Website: home-depot
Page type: delivery-shipping
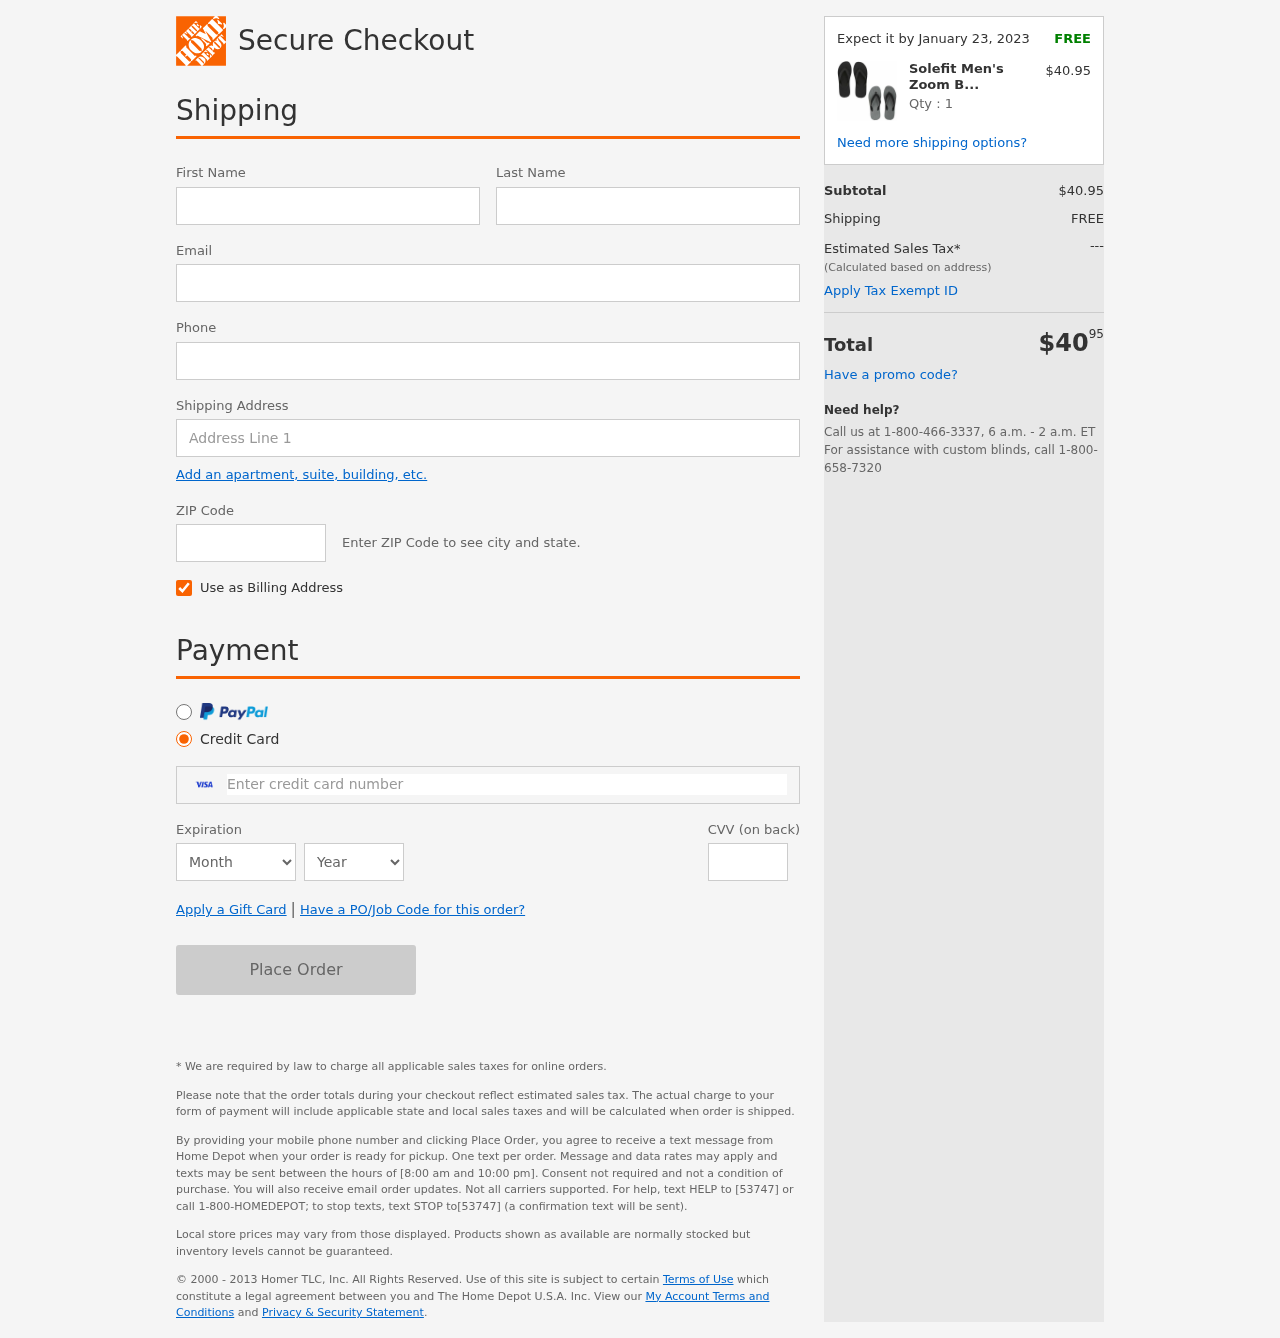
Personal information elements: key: PII_CARD_CVV
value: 331
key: PII_CARD_EXPIRY_MONTH
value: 02
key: PII_CARD_EXPIRY_YEAR
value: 28
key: PII_CARD_NUMBER
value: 4360 2755 4297 4823
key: PII_EMAIL
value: franciscolamb@yahoo.com
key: PII_FIRSTNAME
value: Francisco
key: PII_LASTNAME
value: Lamb
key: PII_PHONE
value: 7997992555
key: PII_POSTCODE
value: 87377
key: PII_STREET
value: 34575 Jennifer Stravenue
Product elements: key: PRODUCT1_NAME
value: Solefit Men's Zoom Black & Olive Flip-Flops Pack of 2-6 UK (40 EU) (SLFT-0101-0106)
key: PRODUCT1_PRICE
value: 40.95
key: PRODUCT1_QUANTITY
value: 1
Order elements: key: ORDER_DELIVERY_DATE
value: Expect it by January 23, 2023
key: ORDER_SUBTOTAL
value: $40.95
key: ORDER_SHIPPING_COST
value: FREE
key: ORDER_TOTAL
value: $4095